Question: I'm displaying 2 dates in 1 cell and I want to change the format of the 2 dates. I could do it with only one date but when it comes to 2 I struggle. here is a screenshot of my ag-grid:

I tried to create new function dateFormatterr which takes 2 parameters and use it in columnDefs but it didn't work. Here is my code:
'''
import { Component, OnInit } from '@angular/core';
import { HttpClient } from '@angular/common/http';
import { Grid, GridApi } from 'ag-grid-community';
import { AgGridAngular } from 'ag-grid-angular';
import { DealsService } from './services/deals.service';
import * as moment from 'moment';
@Component({
selector: 'app-root',
templateUrl: './app.component.html',
styleUrls: ['./app.component.scss']
})
export class AppComponent implements OnInit {
title = 'app';
gridOptions = {
rowHeight: 70
}
columnDefs = [{
headerName: "Block
Deal",
cellRenderer: function(params) {
return params.data.BLOCKID + '<br/>' + params.data.DEALID
},
width: 150,
resizable: true,
filter: true
},
{
headerName: 'Class
Type',
cellRenderer: function(params) {
return params.data.DEALCLASS + '<br/>' + params.data.DEALTYPE
},
width: 150,
resizable: true,
filter: true
},
{
headerName: 'Trade
Start',
cellRenderer: function(params) {
return params.data.TRADEDATE + '<br/>' + params.data.STARTDATE
},
valueFormatter: this.dateFormatterr('TRADEDATE', 'STARTDATE'),
width: 150,
resizable: true,
filter: true,
},
{
headerName: 'Folder
Cpty',
cellRenderer: function(params) {
return params.data.FOLDERSHORTNAME + '<br/>' + params.data.CPTYSHORTNAME
},
width: 150,
resizable: true,
filter: true
},
{
headerName: 'ShortName
Name',
cellRenderer: function(params) {
return params.data.INSTRSHORTNAME + '<br/>' + params.data.INSTRNAME
},
width: 150,
resizable: true,
filter: true,
},
{
headerName: 'Quantity
Settl.Amt',
cellRenderer: function(params) {
return params.data.QUANTITY + '<br/>' + params.data.SETTLEAMT
},
width: 150,
resizable: true,
filter: true
},
{
headerName: 'Rate
Fees',
cellRenderer: function(params) {
return params.data.FLOATINGRATESSHORTNAME + '<br/>' + params.data.RENTSPREADFIXEDRATE
},
width: 150,
resizable: true,
filter: true
},
{
headerName: 'Category
Status',
cellRenderer: function(params) {
return params.data.DEALCAT + '<br/>' + params.data.WORKFLOWSTATE
},
width: 150,
resizable: true,
filter: true
},
{
headerName: 'End',
field: 'ENDDATE',
valueFormatter: this.dateFormatter,
width: 140,
resizable: true,
filter: true
},
];
rowData: any;
constructor(private service: DealsService) {}
dateFormatter(params) {
return moment(params.value).format('DD/MM/YYYY');
}
dateFormatterr(params1, params2) {
return moment(params1.value + params2.value).format('DD/MM/YYYY');
}
ngOnInit() {
this.service.getDealsList().subscribe(data => {
this.rowData = data;
});
}
}
'''
I hope to get your help.
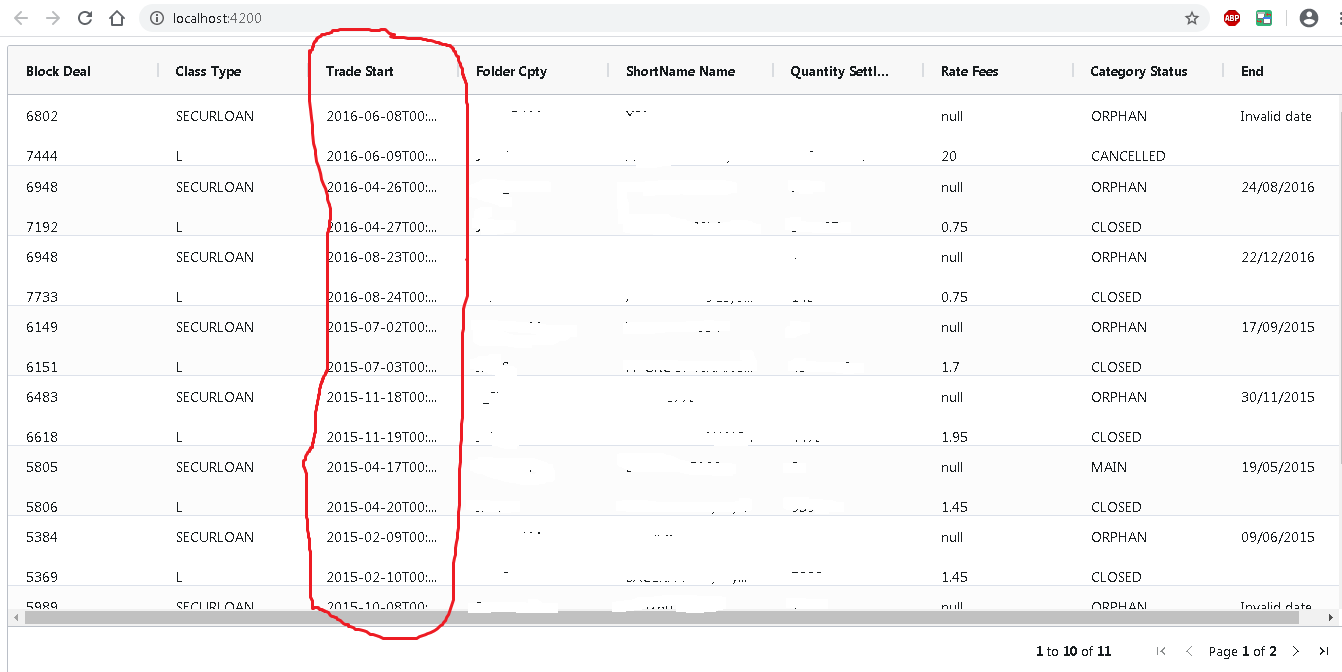
Answer: You can achieve this using a custom cell renderer component for Trade Start column.
1. Create an ag-grid custom cell render component implementing ICellRendererAngularComp
2. Add the DateCellRendererComponent as the cellRendererFramework in column definition of Trade Start column
3. Register the custom cell render component in your app module.
date-cell-renderer.component.html
'''
<p>{{trDate}} <br />{{strtDate}}</p>
'''
date-cell-renderer.component.ts
'''
import { Component } from '@angular/core';
import { ICellRendererAngularComp } from 'ag-grid-angular';
import * as moment from 'moment';
@Component({
selector: 'app-comment-cell-renderer',
templateUrl: './comment-cell-renderer.component.html',
styleUrls: ['./comment-cell-renderer.component.scss']
})
export class DateCellRendererComponent implements ICellRendererAngularComp {
params: any;
trDate: string;
strtDate: string;
refresh(params: any): boolean {
return false;
}
agInit(params: any): void {
this.params = params;
this.trDate = moment(params.data.TRADEDATE).format('DD/MM/YYYY');
this.strtDate = moment(params.data.STARTDATE).format('DD/MM/YYYY');
}
constructor() { }
}
'''
app.component.ts
'''
columnDefs = [
{
headerName: 'Trade
Start',
cellRendererFramework: DateCellRendererComponent,
width: 150,
resizable: true,
filter: true,
}
];
'''
app.module.ts
'''
import { AgGridModule } from 'ag-grid-angular';
@NgModule({
imports: [
AgGridModule.withComponents(
[ DateCellRendererComponent]
)
]
})
'''